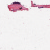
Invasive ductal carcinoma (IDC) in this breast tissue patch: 0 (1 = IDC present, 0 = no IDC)